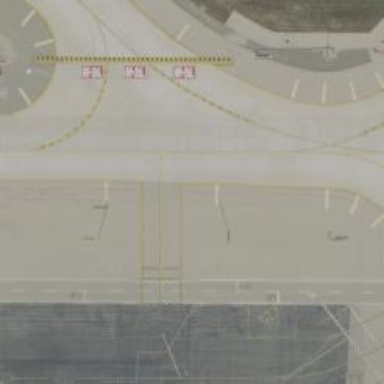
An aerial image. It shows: View of taxiway at the airport.